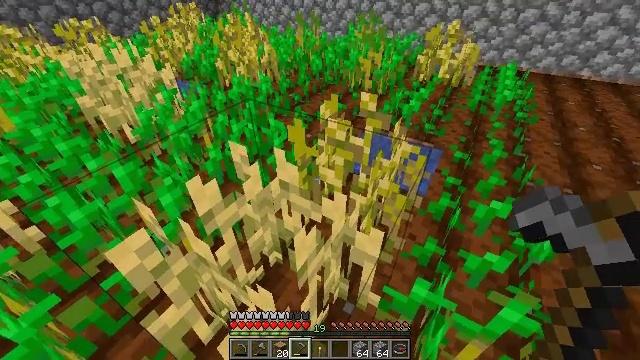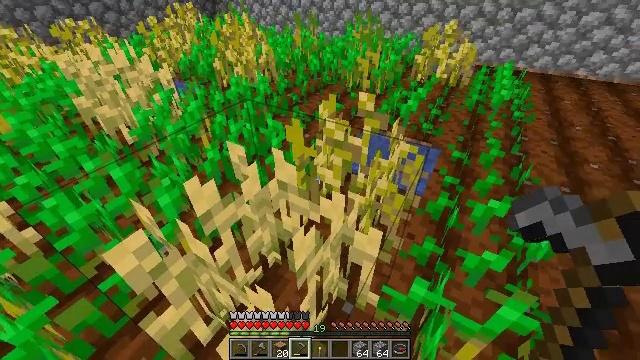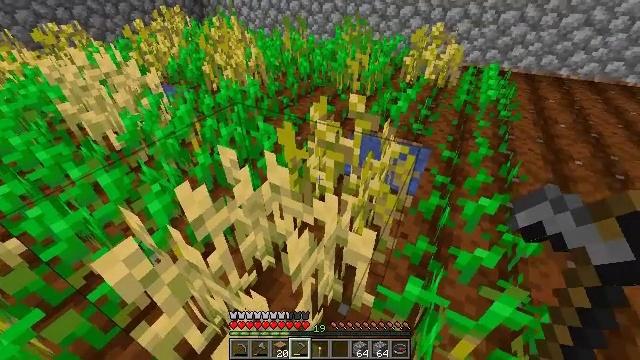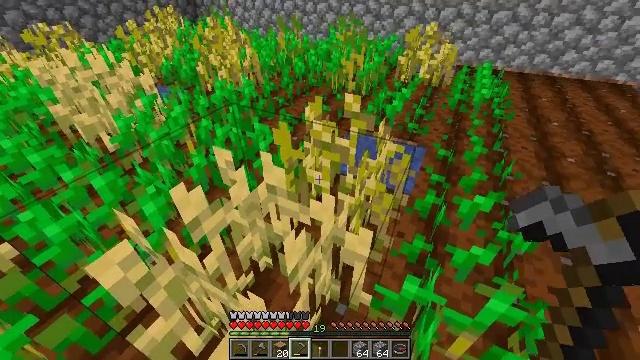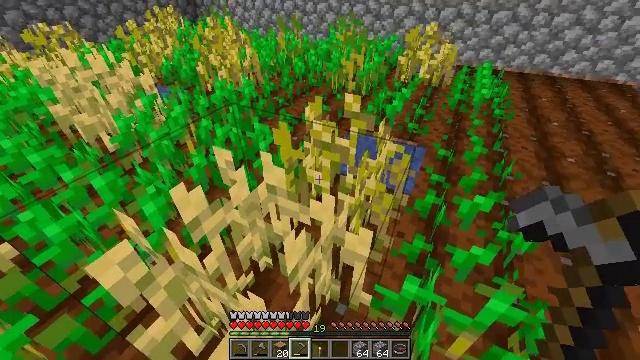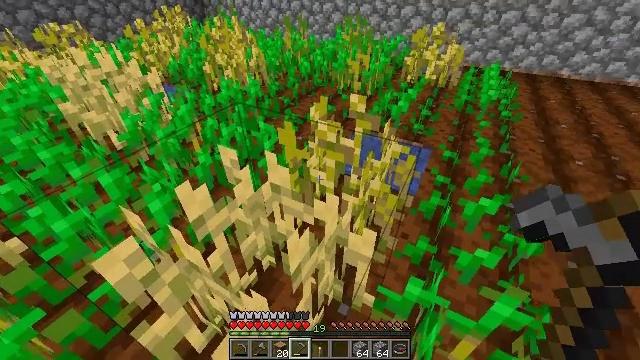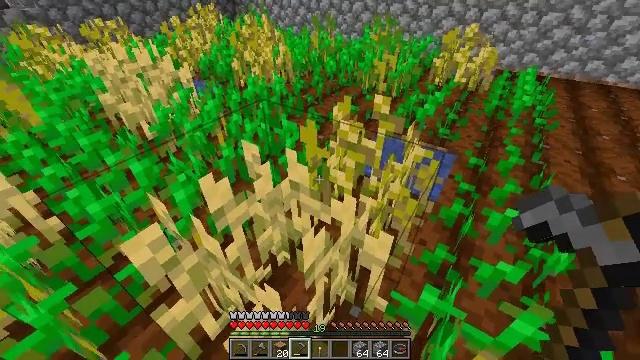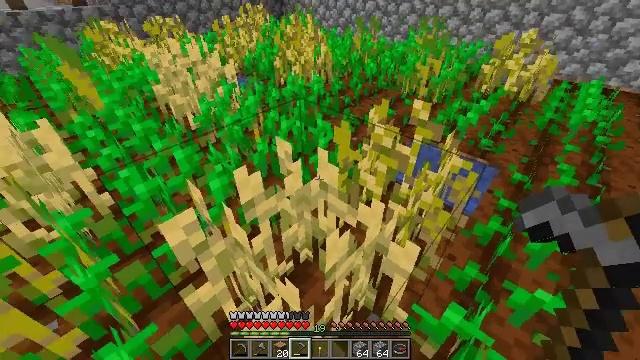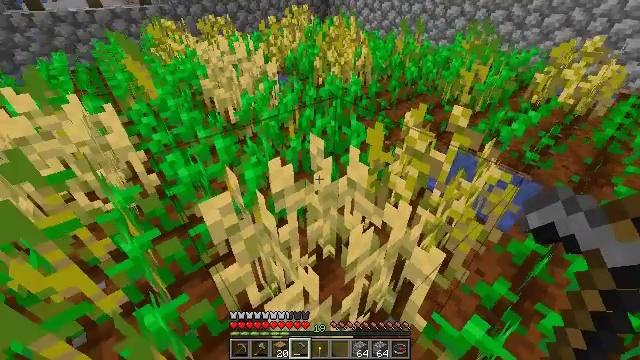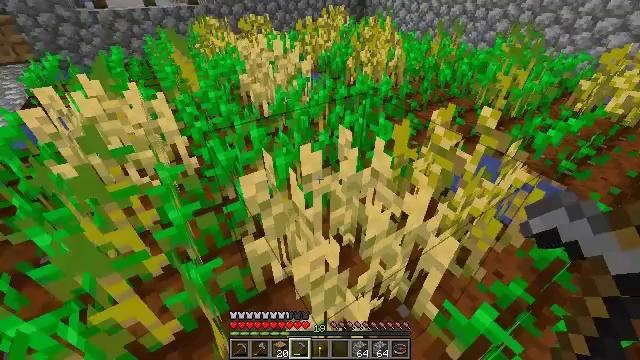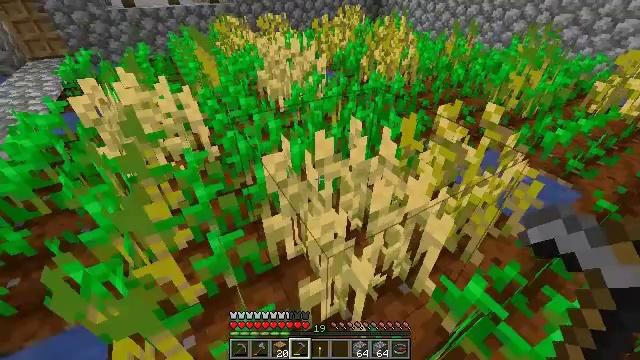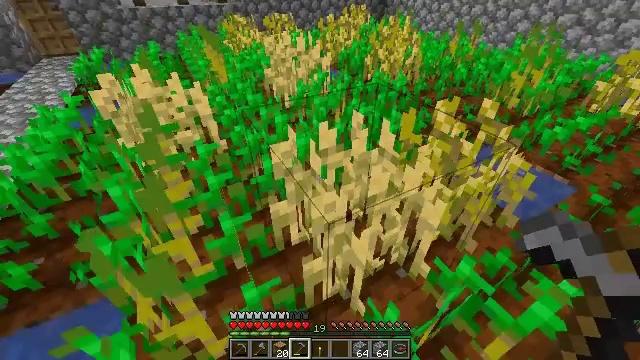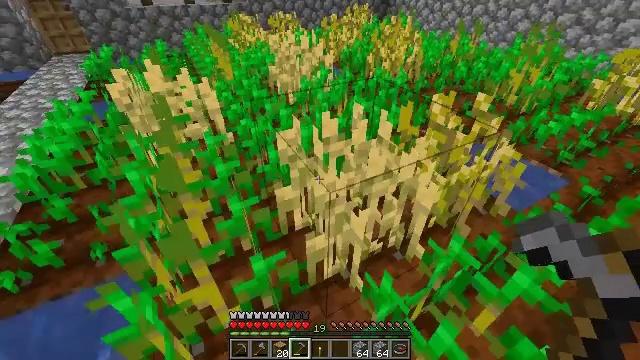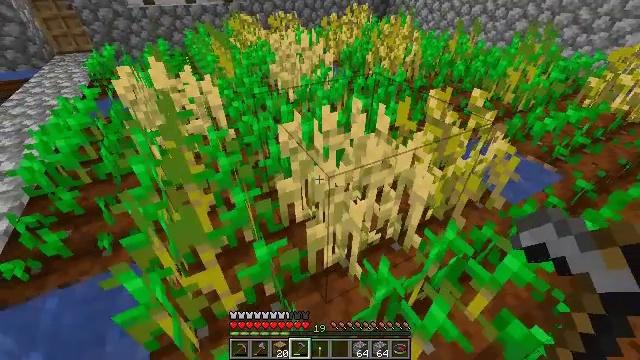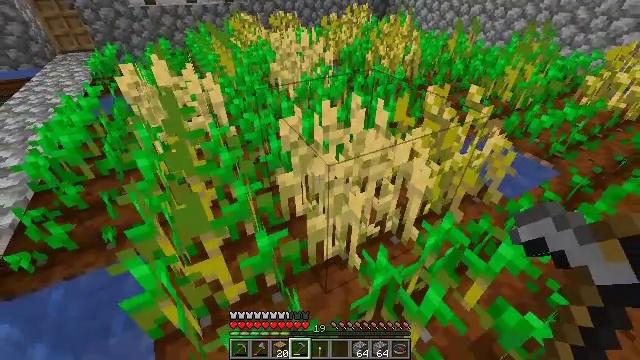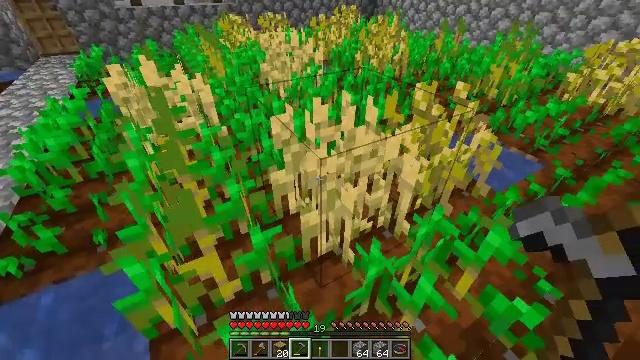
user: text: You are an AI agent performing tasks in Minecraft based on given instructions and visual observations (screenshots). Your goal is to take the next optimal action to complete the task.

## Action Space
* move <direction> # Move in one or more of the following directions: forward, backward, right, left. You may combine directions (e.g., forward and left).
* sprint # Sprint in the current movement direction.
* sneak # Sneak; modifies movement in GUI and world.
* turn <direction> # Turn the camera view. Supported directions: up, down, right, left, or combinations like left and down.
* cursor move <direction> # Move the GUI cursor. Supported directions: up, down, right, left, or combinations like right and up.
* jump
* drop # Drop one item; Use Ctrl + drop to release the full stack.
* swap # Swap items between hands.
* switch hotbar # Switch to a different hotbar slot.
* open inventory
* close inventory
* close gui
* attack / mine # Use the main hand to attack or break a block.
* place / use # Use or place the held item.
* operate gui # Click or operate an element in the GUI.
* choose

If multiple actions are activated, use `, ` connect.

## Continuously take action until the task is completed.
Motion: motion action
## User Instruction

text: Get wheat from the farmland.
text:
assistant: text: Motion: no_op
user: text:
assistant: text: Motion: turn right
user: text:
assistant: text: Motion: turn right
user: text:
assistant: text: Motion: no_op
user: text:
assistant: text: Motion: turn left
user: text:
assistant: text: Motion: turn left
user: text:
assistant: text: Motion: turn left
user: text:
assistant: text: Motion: move back, turn left
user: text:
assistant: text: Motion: move back, turn left
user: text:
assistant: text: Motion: move back, turn left
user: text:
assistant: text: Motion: move back, turn left
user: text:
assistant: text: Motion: no_op
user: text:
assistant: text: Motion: no_op
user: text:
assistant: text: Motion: no_op
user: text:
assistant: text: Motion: turn right
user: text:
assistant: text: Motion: turn right
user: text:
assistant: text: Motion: turn right
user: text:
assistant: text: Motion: turn right
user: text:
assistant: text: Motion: turn up
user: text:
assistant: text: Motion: turn left and up
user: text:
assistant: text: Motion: no_op
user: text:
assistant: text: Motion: use / place
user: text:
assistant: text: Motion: use / place
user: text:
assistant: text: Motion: use / place
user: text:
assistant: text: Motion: no_op
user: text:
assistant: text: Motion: no_op
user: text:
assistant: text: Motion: no_op
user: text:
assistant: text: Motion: no_op
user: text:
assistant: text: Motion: use / place
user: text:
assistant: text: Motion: use / place